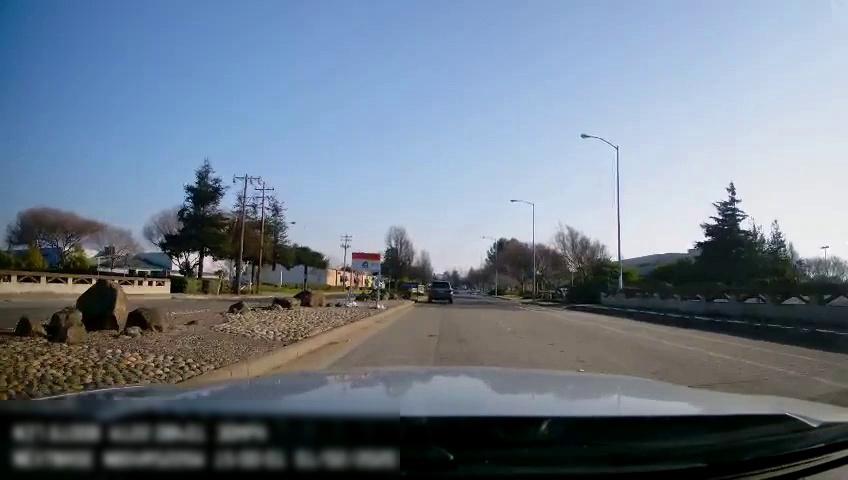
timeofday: Day
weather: Sunny
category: Drivable Space
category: Vehicles | SUV